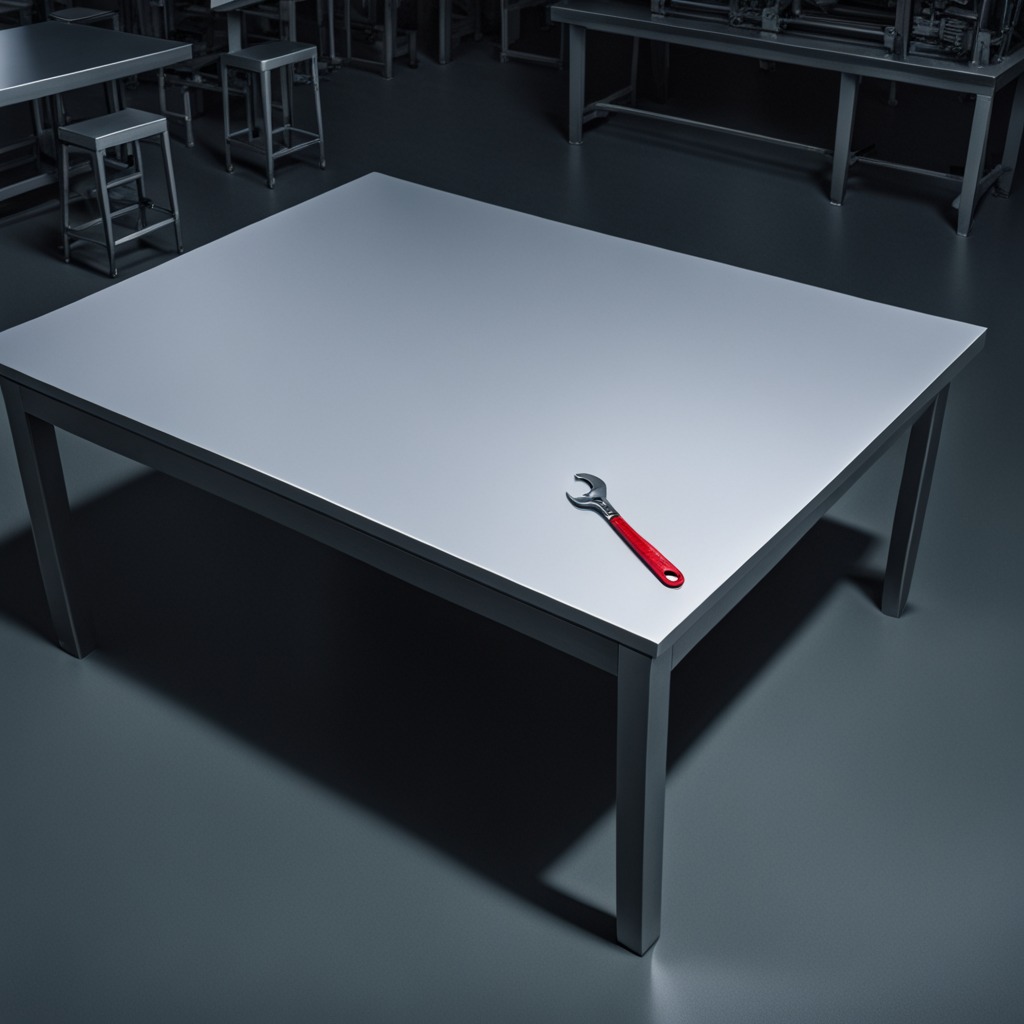
An wrench is lying on the clean empty table in the evening soft directional lighting on the tabletop realistic grain studio-quality clarity centered framing